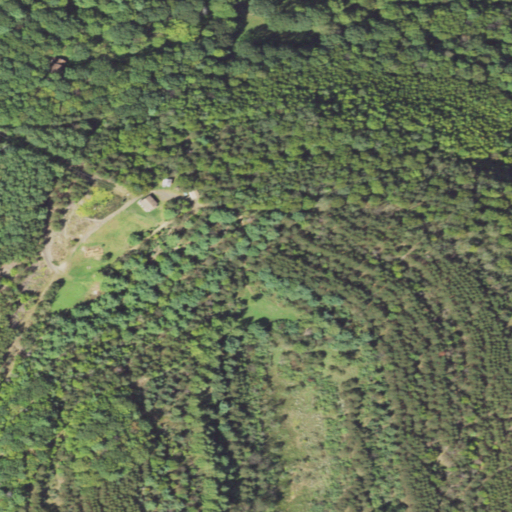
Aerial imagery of mountain in Pennsylvania named Little Knob containing mixed forest, evergreen forest, deciduous forest, open development, barren land, and low intensity development